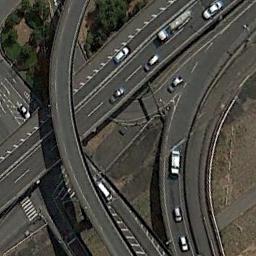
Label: overpass